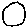
Label: circle